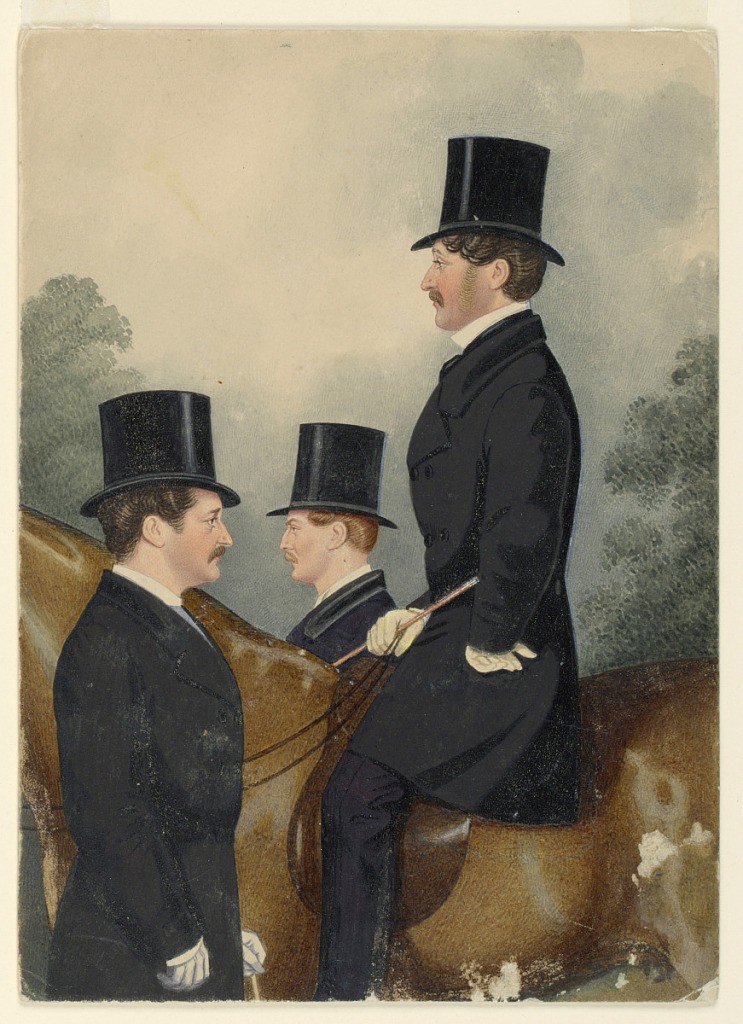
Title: Portrait of Sir George Wombwell and His Brothers
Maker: Richard Dighton, British, 1795–1880
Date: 1870–80
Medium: Pen and ink with watercolor
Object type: Drawing
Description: Vertical rectangle. A gentleman on horseback seen in left profile, and two standing younger men seen in right and left profile, half-length.